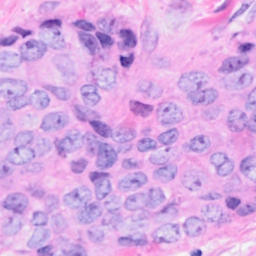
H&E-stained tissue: Breast